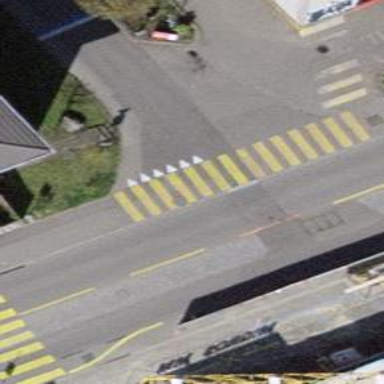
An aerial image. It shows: Zebra crossing on the road.